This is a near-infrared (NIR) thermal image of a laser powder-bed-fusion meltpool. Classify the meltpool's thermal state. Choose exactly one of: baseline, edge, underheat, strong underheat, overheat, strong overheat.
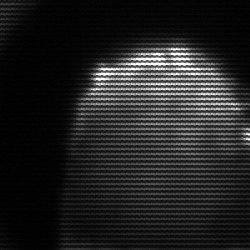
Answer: edge